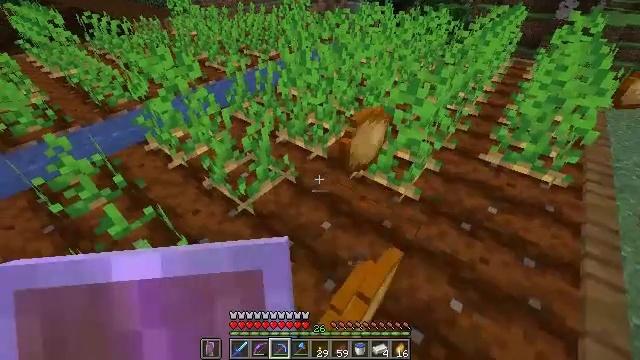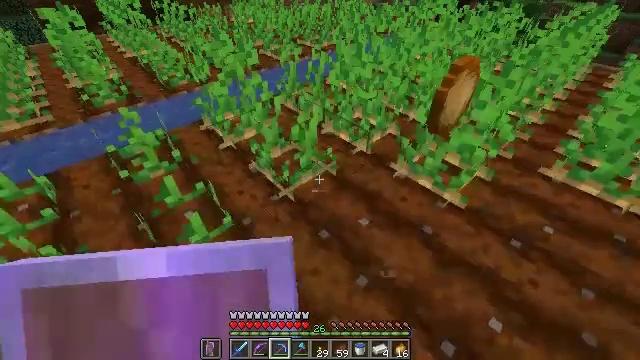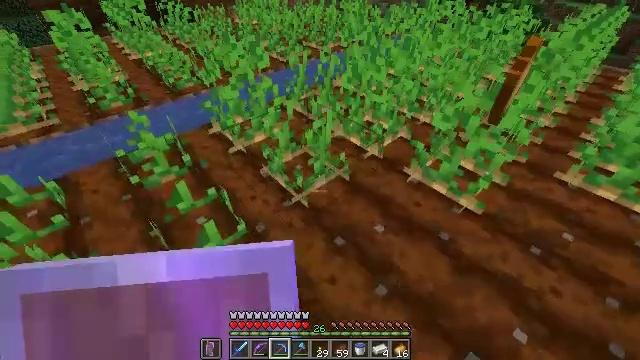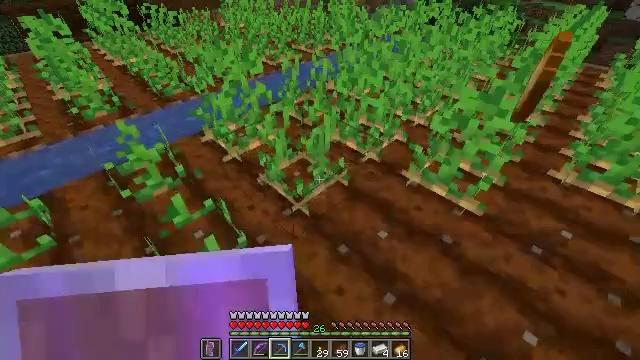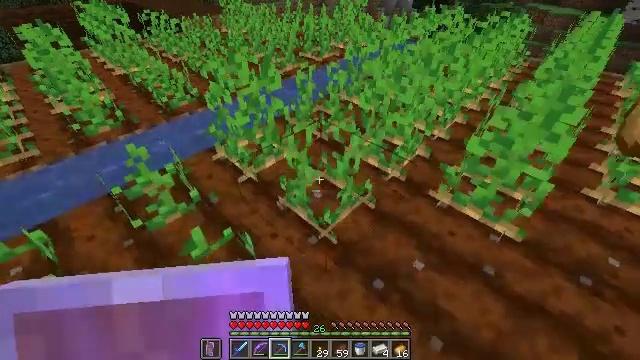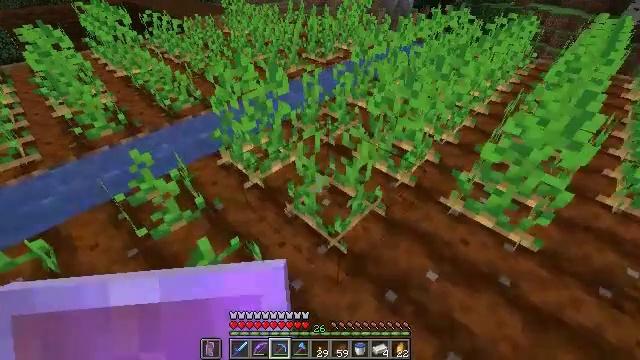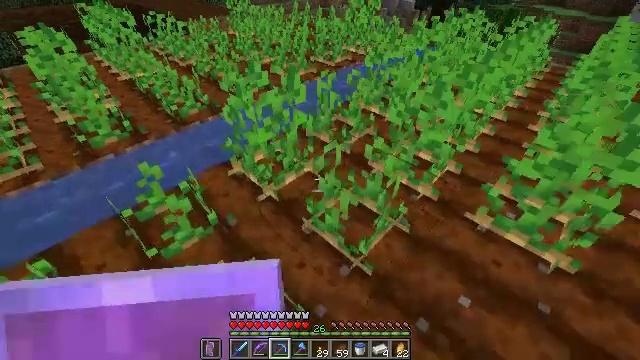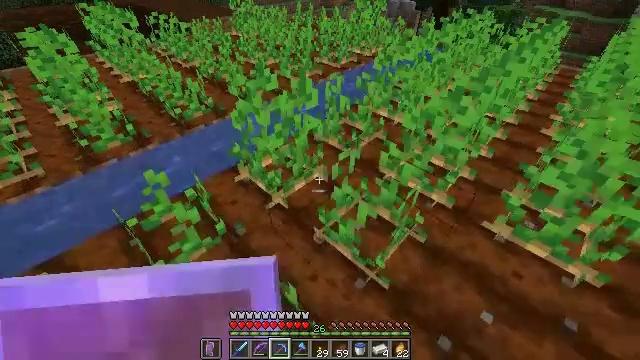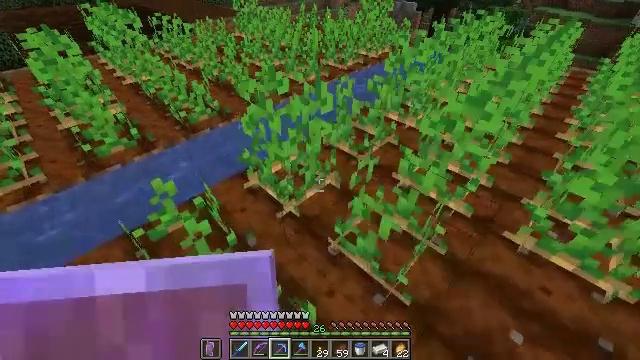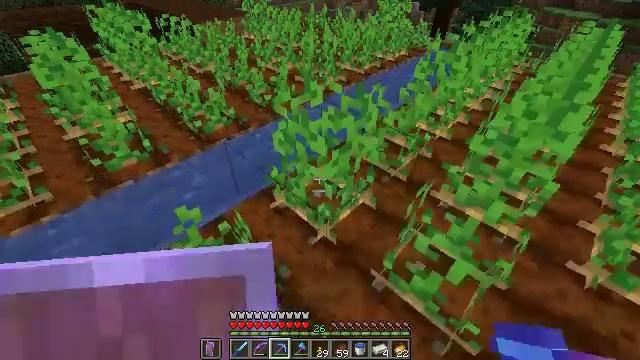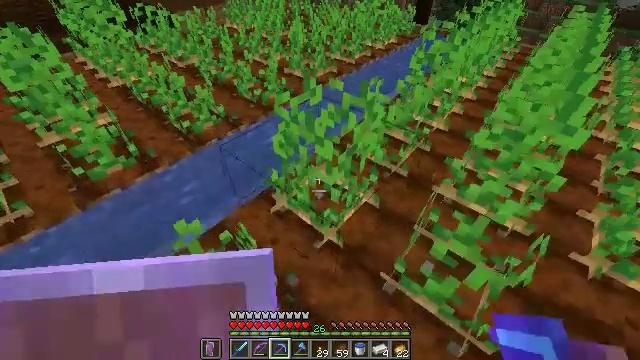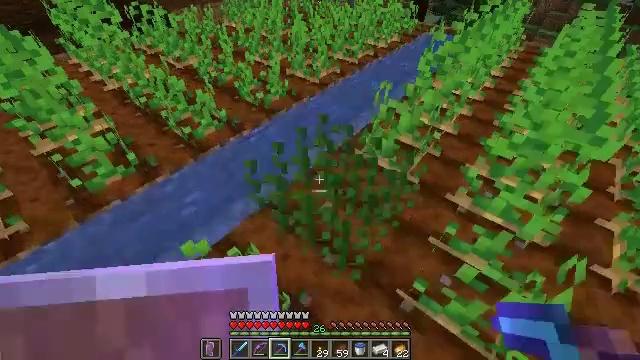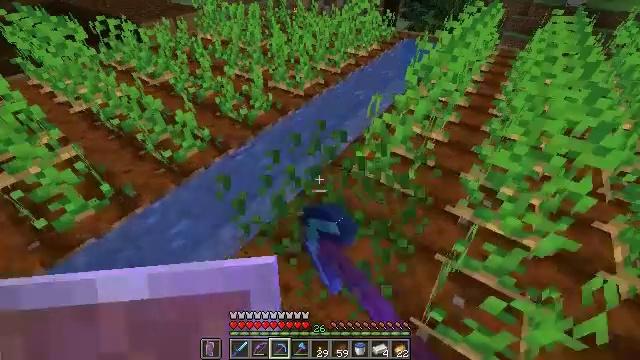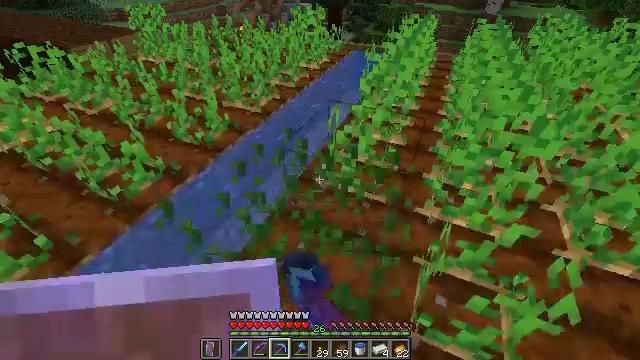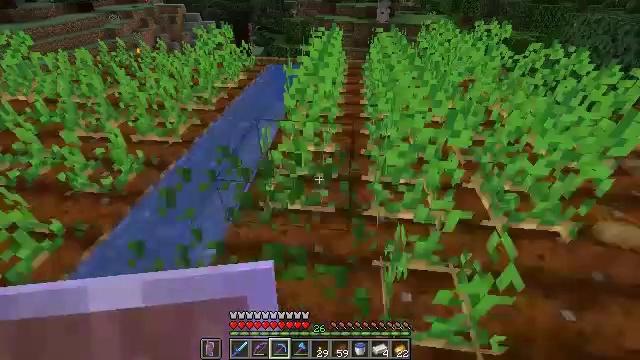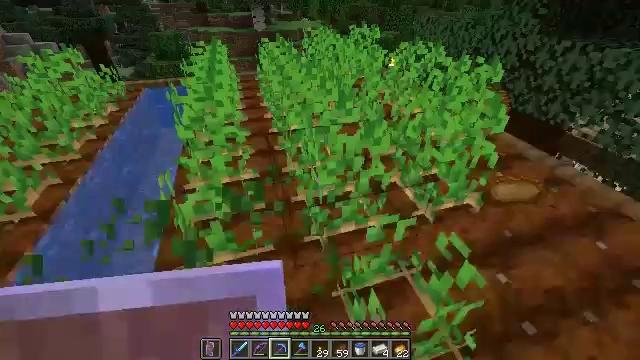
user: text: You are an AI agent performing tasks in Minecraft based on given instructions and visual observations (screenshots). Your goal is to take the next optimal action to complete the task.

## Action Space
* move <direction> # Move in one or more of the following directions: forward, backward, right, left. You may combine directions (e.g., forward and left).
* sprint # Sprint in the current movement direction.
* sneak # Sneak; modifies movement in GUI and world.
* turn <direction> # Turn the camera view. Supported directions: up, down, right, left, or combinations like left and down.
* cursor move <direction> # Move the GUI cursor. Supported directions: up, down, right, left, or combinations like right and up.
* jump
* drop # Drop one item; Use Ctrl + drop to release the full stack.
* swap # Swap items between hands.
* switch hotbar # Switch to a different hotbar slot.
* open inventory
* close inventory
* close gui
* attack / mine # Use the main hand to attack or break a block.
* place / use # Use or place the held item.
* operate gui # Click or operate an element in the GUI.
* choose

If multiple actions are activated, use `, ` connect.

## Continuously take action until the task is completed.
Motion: motion action
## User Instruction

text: Mine potatoes from the farmland.
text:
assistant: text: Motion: move left, turn left and down
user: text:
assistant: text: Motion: move forward and move left
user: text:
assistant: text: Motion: move forward and move left, turn right
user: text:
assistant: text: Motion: move forward and move left, turn right
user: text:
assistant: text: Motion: move forward and move left
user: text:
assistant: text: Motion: move forward and move left
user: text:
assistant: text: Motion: move forward and move left
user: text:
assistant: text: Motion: move forward and move left
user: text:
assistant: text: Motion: move forward and move left
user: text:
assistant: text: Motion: move forward and move left, turn right and down
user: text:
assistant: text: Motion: move forward, attack / mine
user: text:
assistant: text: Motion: turn right and up, attack / mine
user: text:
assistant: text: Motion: move forward, turn right and up
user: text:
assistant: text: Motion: move forward, turn right and up
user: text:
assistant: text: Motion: move forward, turn right and up
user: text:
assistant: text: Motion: move forward, turn right
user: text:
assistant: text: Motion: move forward
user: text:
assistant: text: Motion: move forward, turn right and down
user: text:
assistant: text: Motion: move forward
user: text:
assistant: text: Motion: attack / mine
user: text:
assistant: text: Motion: move forward, turn right, attack / mine
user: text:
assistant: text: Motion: move forward and move right, turn right
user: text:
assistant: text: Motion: move forward and move right, turn left
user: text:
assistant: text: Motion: move forward and move right, turn left and down
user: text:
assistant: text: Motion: turn left
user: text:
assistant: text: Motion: turn left and up
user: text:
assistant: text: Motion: turn left
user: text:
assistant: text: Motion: attack / mine
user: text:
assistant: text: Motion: attack / mine
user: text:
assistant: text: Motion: turn right and down